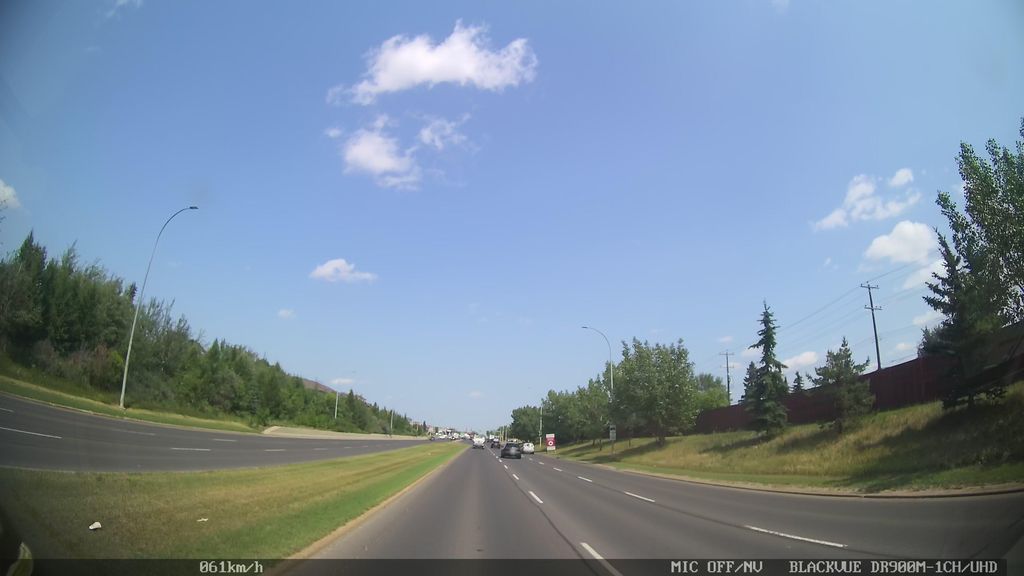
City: edmonton